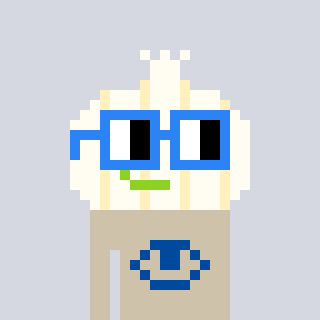
a pixel art character with square blue glasses, a garlic-shaped head and a bege-colored body on a cool background